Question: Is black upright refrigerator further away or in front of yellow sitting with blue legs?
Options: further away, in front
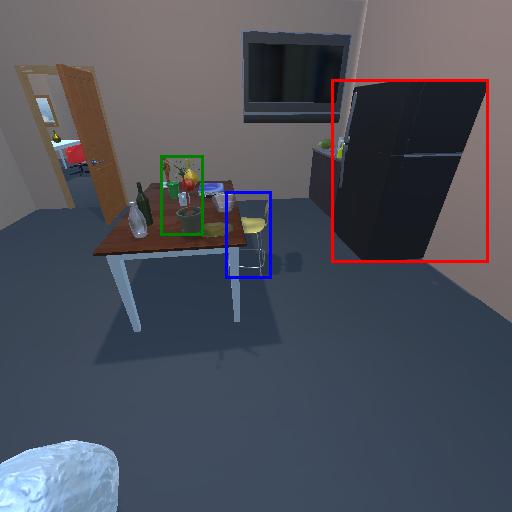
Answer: further away